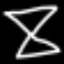
Label: hourglass